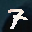
Label: 7